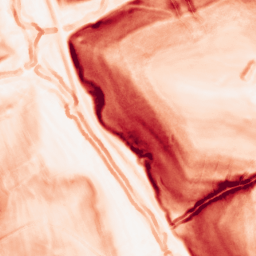
Category: morphological
Decomposition family: morphological_gradient
Decomposition parameters: size: 3
shape: disk
Upsampling method: cubic_mitchell
Upsampling parameters: scale: 4
Upsampling scale: 4